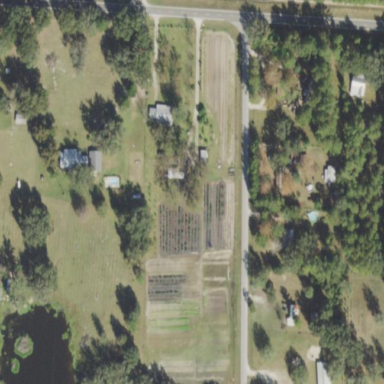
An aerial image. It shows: Plant nursery with trees.